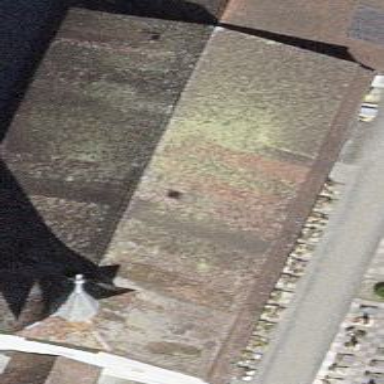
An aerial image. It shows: Church which is place of worship.